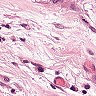
Metastatic tissue present: yes